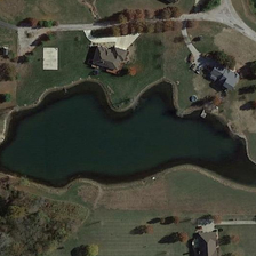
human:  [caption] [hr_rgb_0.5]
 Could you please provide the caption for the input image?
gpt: There is a house with a grey roof by the lake.

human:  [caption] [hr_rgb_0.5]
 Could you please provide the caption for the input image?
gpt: There is a house with a grey roof near the lake.

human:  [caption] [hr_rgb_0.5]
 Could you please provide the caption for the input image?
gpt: next to the lake there is a house with grey roof.

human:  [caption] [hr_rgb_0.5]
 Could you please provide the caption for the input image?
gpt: There is a colored roof of the lake.

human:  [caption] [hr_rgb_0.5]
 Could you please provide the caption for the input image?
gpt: Near the lake is a house with a grey roof.